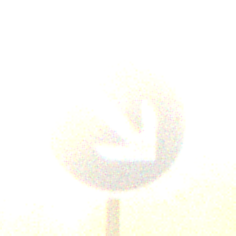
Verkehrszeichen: VorgeschriebeneVorbeifahrtRechts
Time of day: SunriseSunset
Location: Outdoor (Nature)
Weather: PartlyCloudy
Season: NotSpecified
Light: Natural